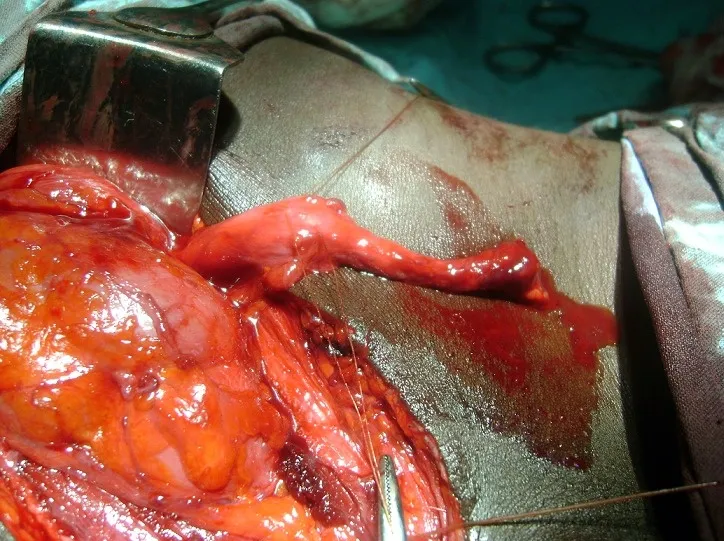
Intraoperative picture showing the obstructed distal segment of the ureter in contrast with the dilated proximal segment.
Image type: medical_photograph (other_medical_photograph)